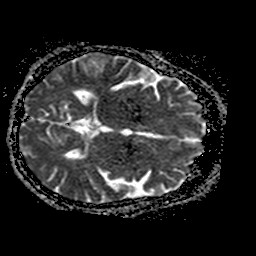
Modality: ADC
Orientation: axial
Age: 66
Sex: male
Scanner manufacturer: philips
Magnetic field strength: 1.5 T
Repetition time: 3.538 s
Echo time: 0.09411 s